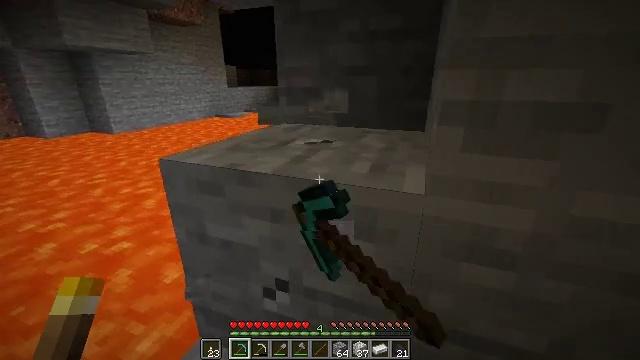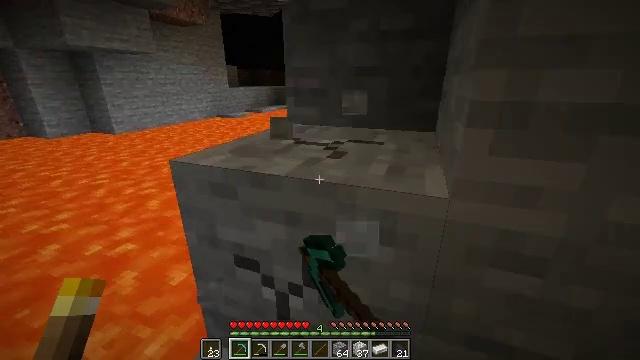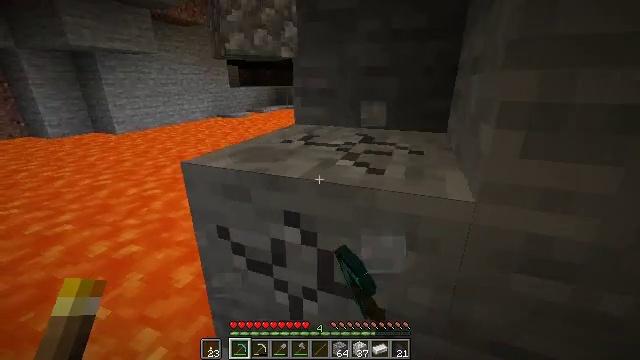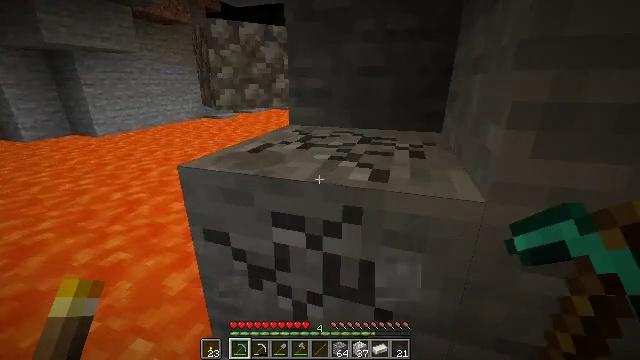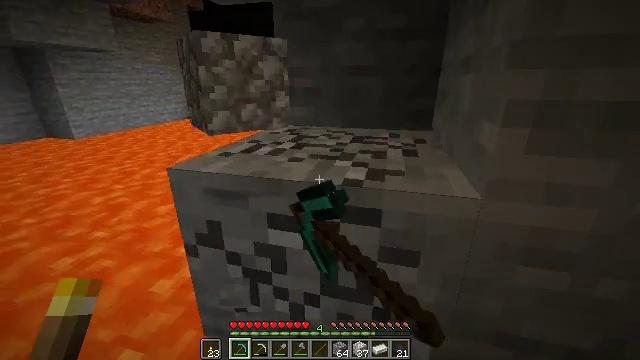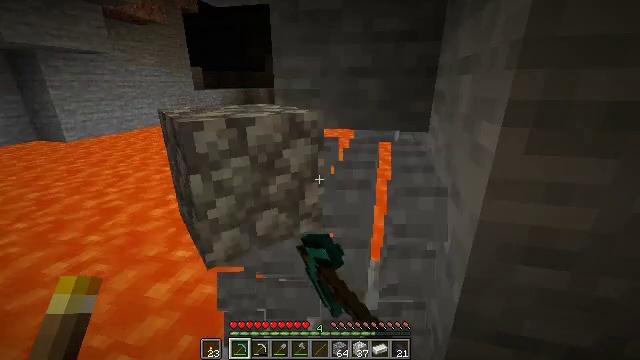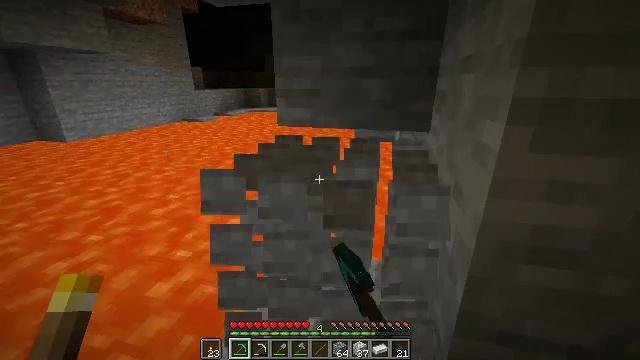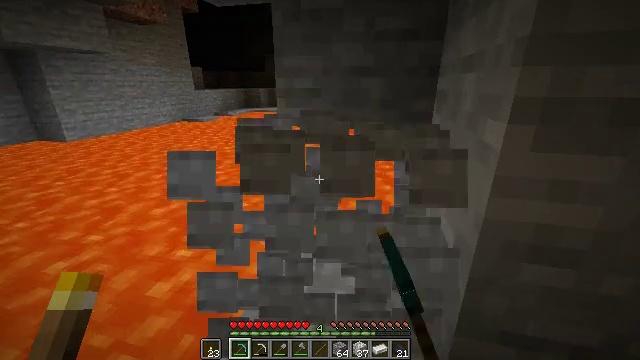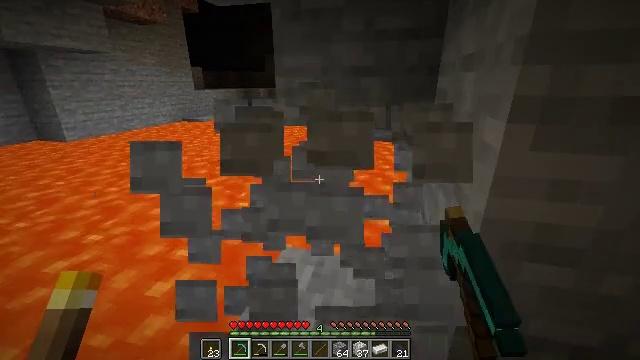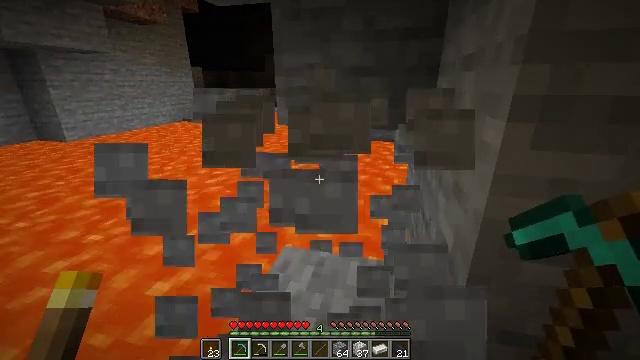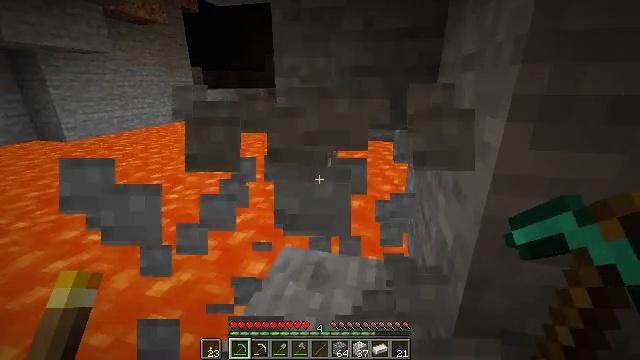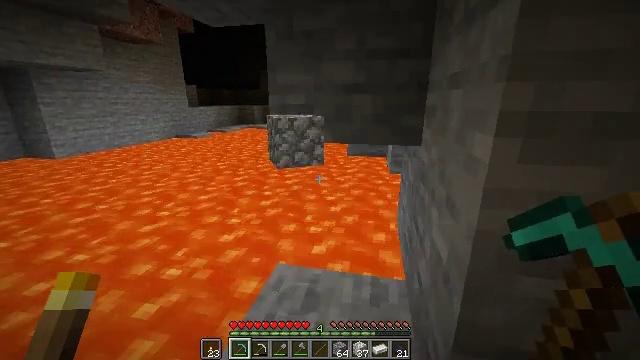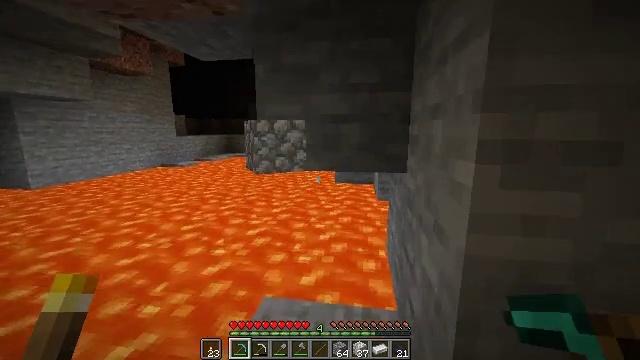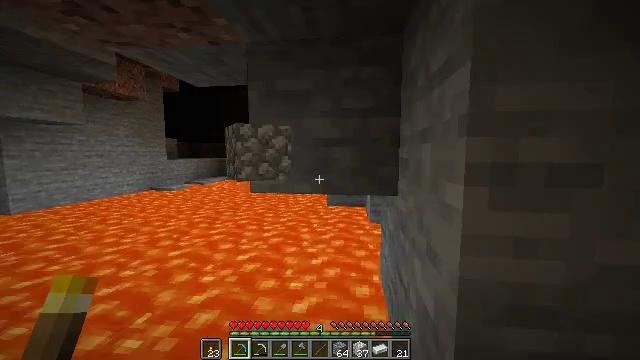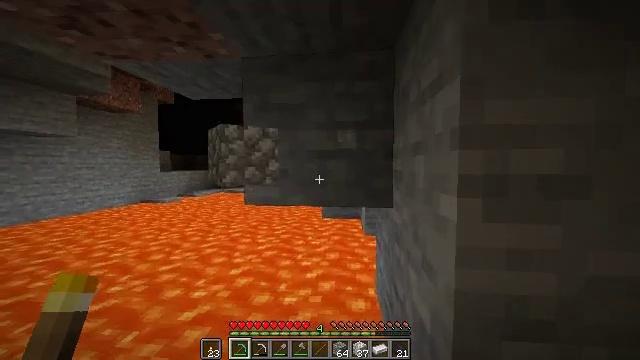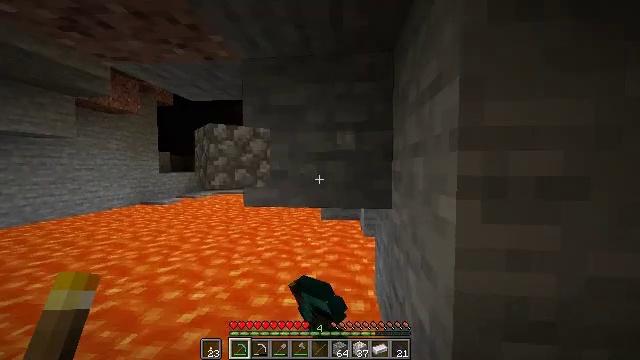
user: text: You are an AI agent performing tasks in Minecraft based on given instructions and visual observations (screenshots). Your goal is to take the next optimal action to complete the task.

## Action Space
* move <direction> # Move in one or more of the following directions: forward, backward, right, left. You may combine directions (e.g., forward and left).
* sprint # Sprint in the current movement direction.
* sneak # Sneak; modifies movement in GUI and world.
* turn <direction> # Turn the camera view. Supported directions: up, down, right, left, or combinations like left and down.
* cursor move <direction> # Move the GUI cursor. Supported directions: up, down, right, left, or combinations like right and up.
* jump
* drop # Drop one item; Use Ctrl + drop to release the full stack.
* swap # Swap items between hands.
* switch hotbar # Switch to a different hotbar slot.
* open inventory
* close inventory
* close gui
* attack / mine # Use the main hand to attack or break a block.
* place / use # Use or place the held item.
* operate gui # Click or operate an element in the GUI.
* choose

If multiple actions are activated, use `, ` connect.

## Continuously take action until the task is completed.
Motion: motion action
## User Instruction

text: Get granite from underground.
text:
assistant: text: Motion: move left, sneak, attack / mine
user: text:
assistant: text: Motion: move left, sneak, attack / mine
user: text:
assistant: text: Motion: sneak, turn right, attack / mine
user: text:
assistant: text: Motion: sneak, turn right, attack / mine
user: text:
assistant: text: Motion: sneak, turn right, attack / mine
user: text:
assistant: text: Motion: sneak, attack / mine
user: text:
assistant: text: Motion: sneak, attack / mine
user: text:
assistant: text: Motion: sneak, attack / mine
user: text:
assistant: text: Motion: sneak, attack / mine
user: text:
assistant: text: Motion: sneak, attack / mine
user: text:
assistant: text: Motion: sneak, turn right and up, attack / mine
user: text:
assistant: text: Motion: sneak, turn right and up, attack / mine
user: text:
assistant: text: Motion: sneak, turn right and up, attack / mine
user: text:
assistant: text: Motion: sneak, turn right and up, attack / mine
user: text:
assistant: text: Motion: sneak, attack / mine
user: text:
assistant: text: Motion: sneak, attack / mine
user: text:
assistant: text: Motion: sneak, attack / mine
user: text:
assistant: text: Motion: sneak, attack / mine
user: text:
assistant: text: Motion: sneak, attack / mine
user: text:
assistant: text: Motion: sneak, attack / mine
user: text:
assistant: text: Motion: sneak, attack / mine
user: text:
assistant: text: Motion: sneak, attack / mine
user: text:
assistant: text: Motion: sneak, attack / mine
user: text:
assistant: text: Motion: sneak, attack / mine
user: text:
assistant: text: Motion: sneak, attack / mine
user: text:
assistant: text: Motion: sneak, attack / mine
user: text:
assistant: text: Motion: sneak, turn right, attack / mine
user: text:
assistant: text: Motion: sneak, turn right, attack / mine
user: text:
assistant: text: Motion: sneak, turn right, attack / mine
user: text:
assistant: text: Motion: sneak, turn right, attack / mine